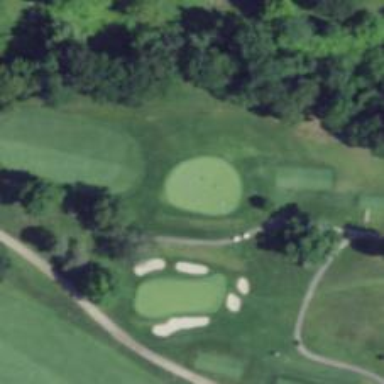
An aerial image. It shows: Golf hole.